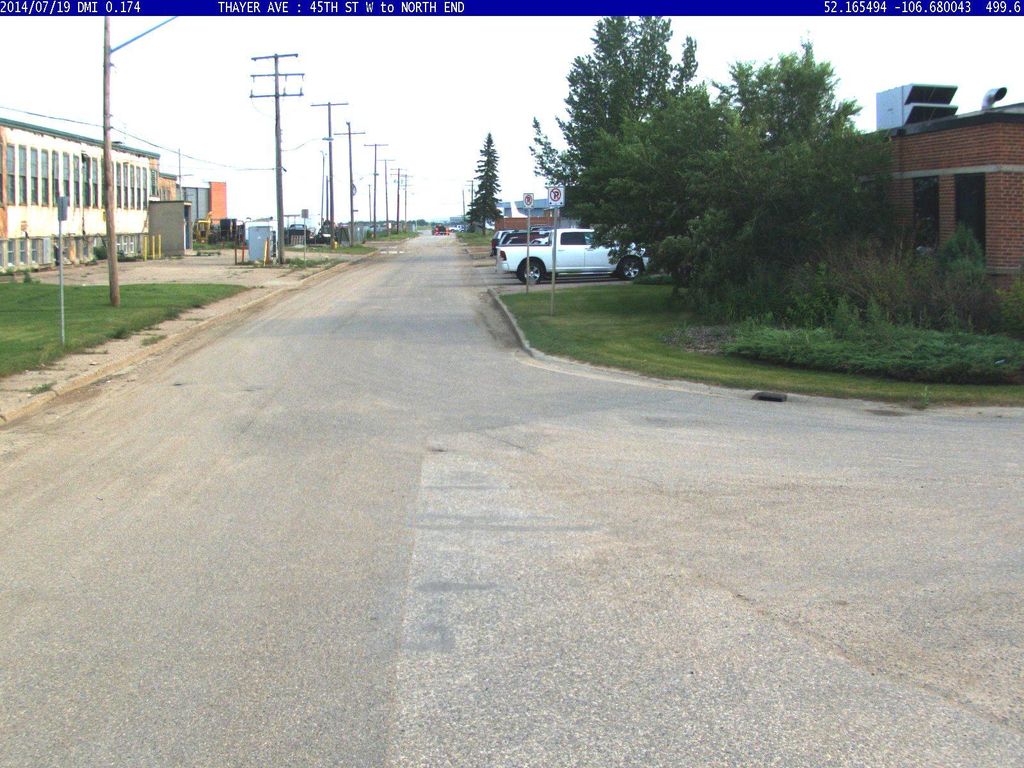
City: saskatoon